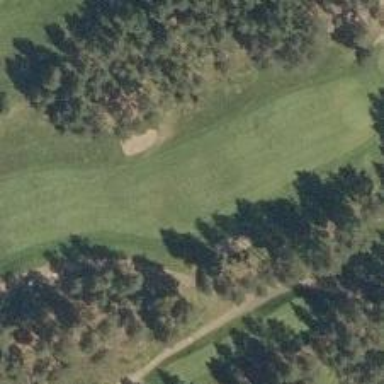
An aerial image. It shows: Golf hole.